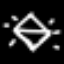
Label: diamond